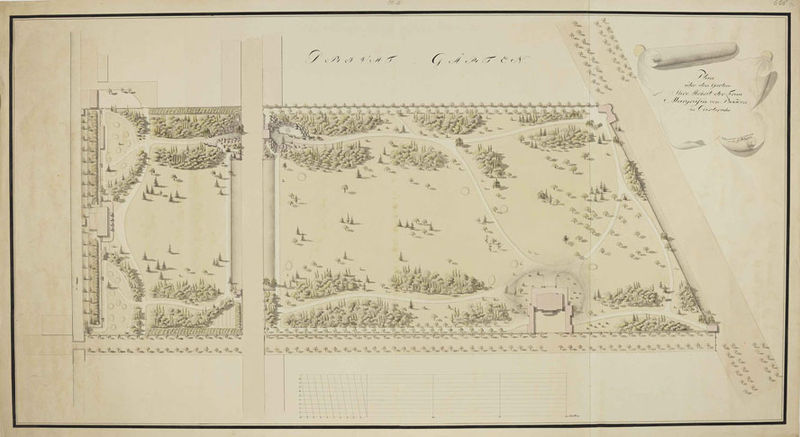
Titel: Erbprinzengarten in Karlsruhe
Künstler: J. Metzger
Standort: Karlsruhe
Institution: Staatliche Kunsthalle Karlsruhe
Schlagwörter: baum, flügel, bäume, grün, landschaft, menschen, see, stadt, teich, braun, grau, mitte, skizze, straße, zeichnung, anlage, gebäude, haus, park, parkanlage, rasen, schloss, weg, wiese, zaun, beige, alt, architektur, rahmen, feld, häuser, natur, brücke, gebüsch, wege, wiesen, pflanzen, rosa, wald, umrandung, garten, schrift, papier, ansicht, perspektive, fläche, dorf, mauer, allee, hecke, linien, hof, platz, rand, sepia, tannen, gerade, tor, befestigung, aufsicht, eingang, rechteck, draufsicht, lichtung, symmetrisch, groß, druck, radierung, stich, titel, illustration, text, beschriftung, worte, entwurf, jagd, arkaden, rolle, villa, karte, alleen, strassen, wäldchen, plan, gärten, grundstück, landkarte, grund, urkunde, kupferstich, gezeichnet, englischer garten, kart, baumgruppen, englisch, raster, beschreibung, legende, riss, grundriss, pfade, maßstab, lageplan, gartenanlage, stadtplan, gartenplan, übersicht, stadtplanung, landschaftsgarten, schlossgarten, wassser, draufsich, kartografie, unterteilung, einzeln, monoton, planskizze, axonometrie, verstreut, beschrfitung, pklan, schfit, offene landschaft, öegende, weites feld